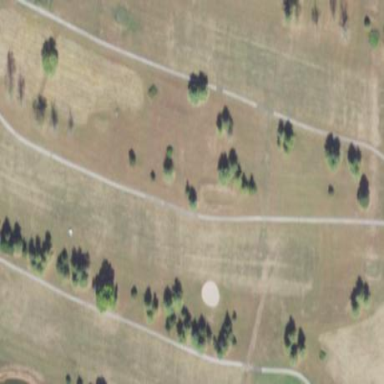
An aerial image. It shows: Grassy golf fairway.